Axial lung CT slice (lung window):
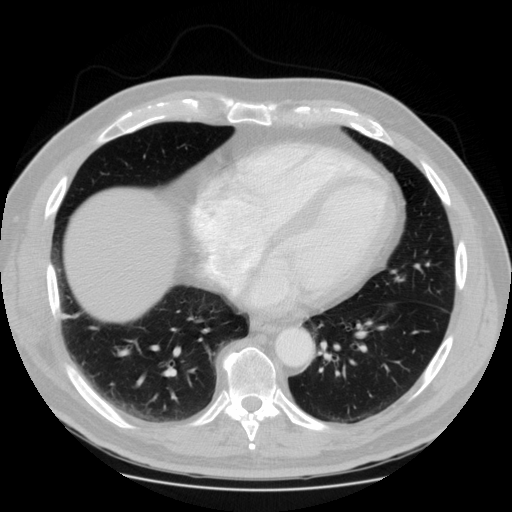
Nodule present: no